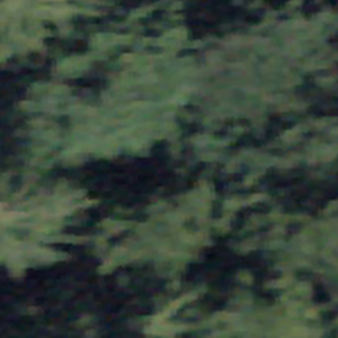
Label: other